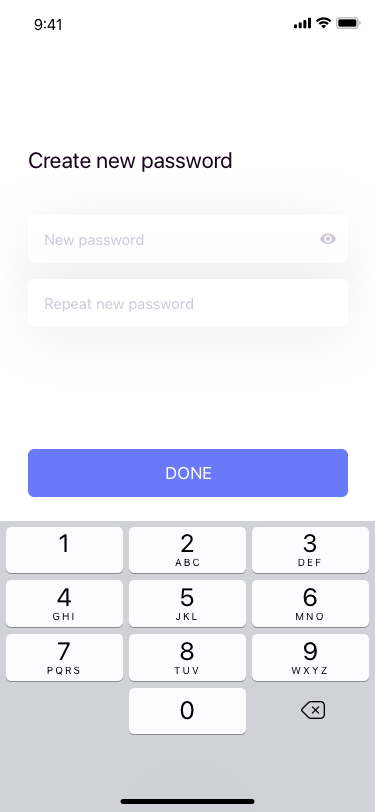
Text in this UI design:
Create new password